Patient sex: F
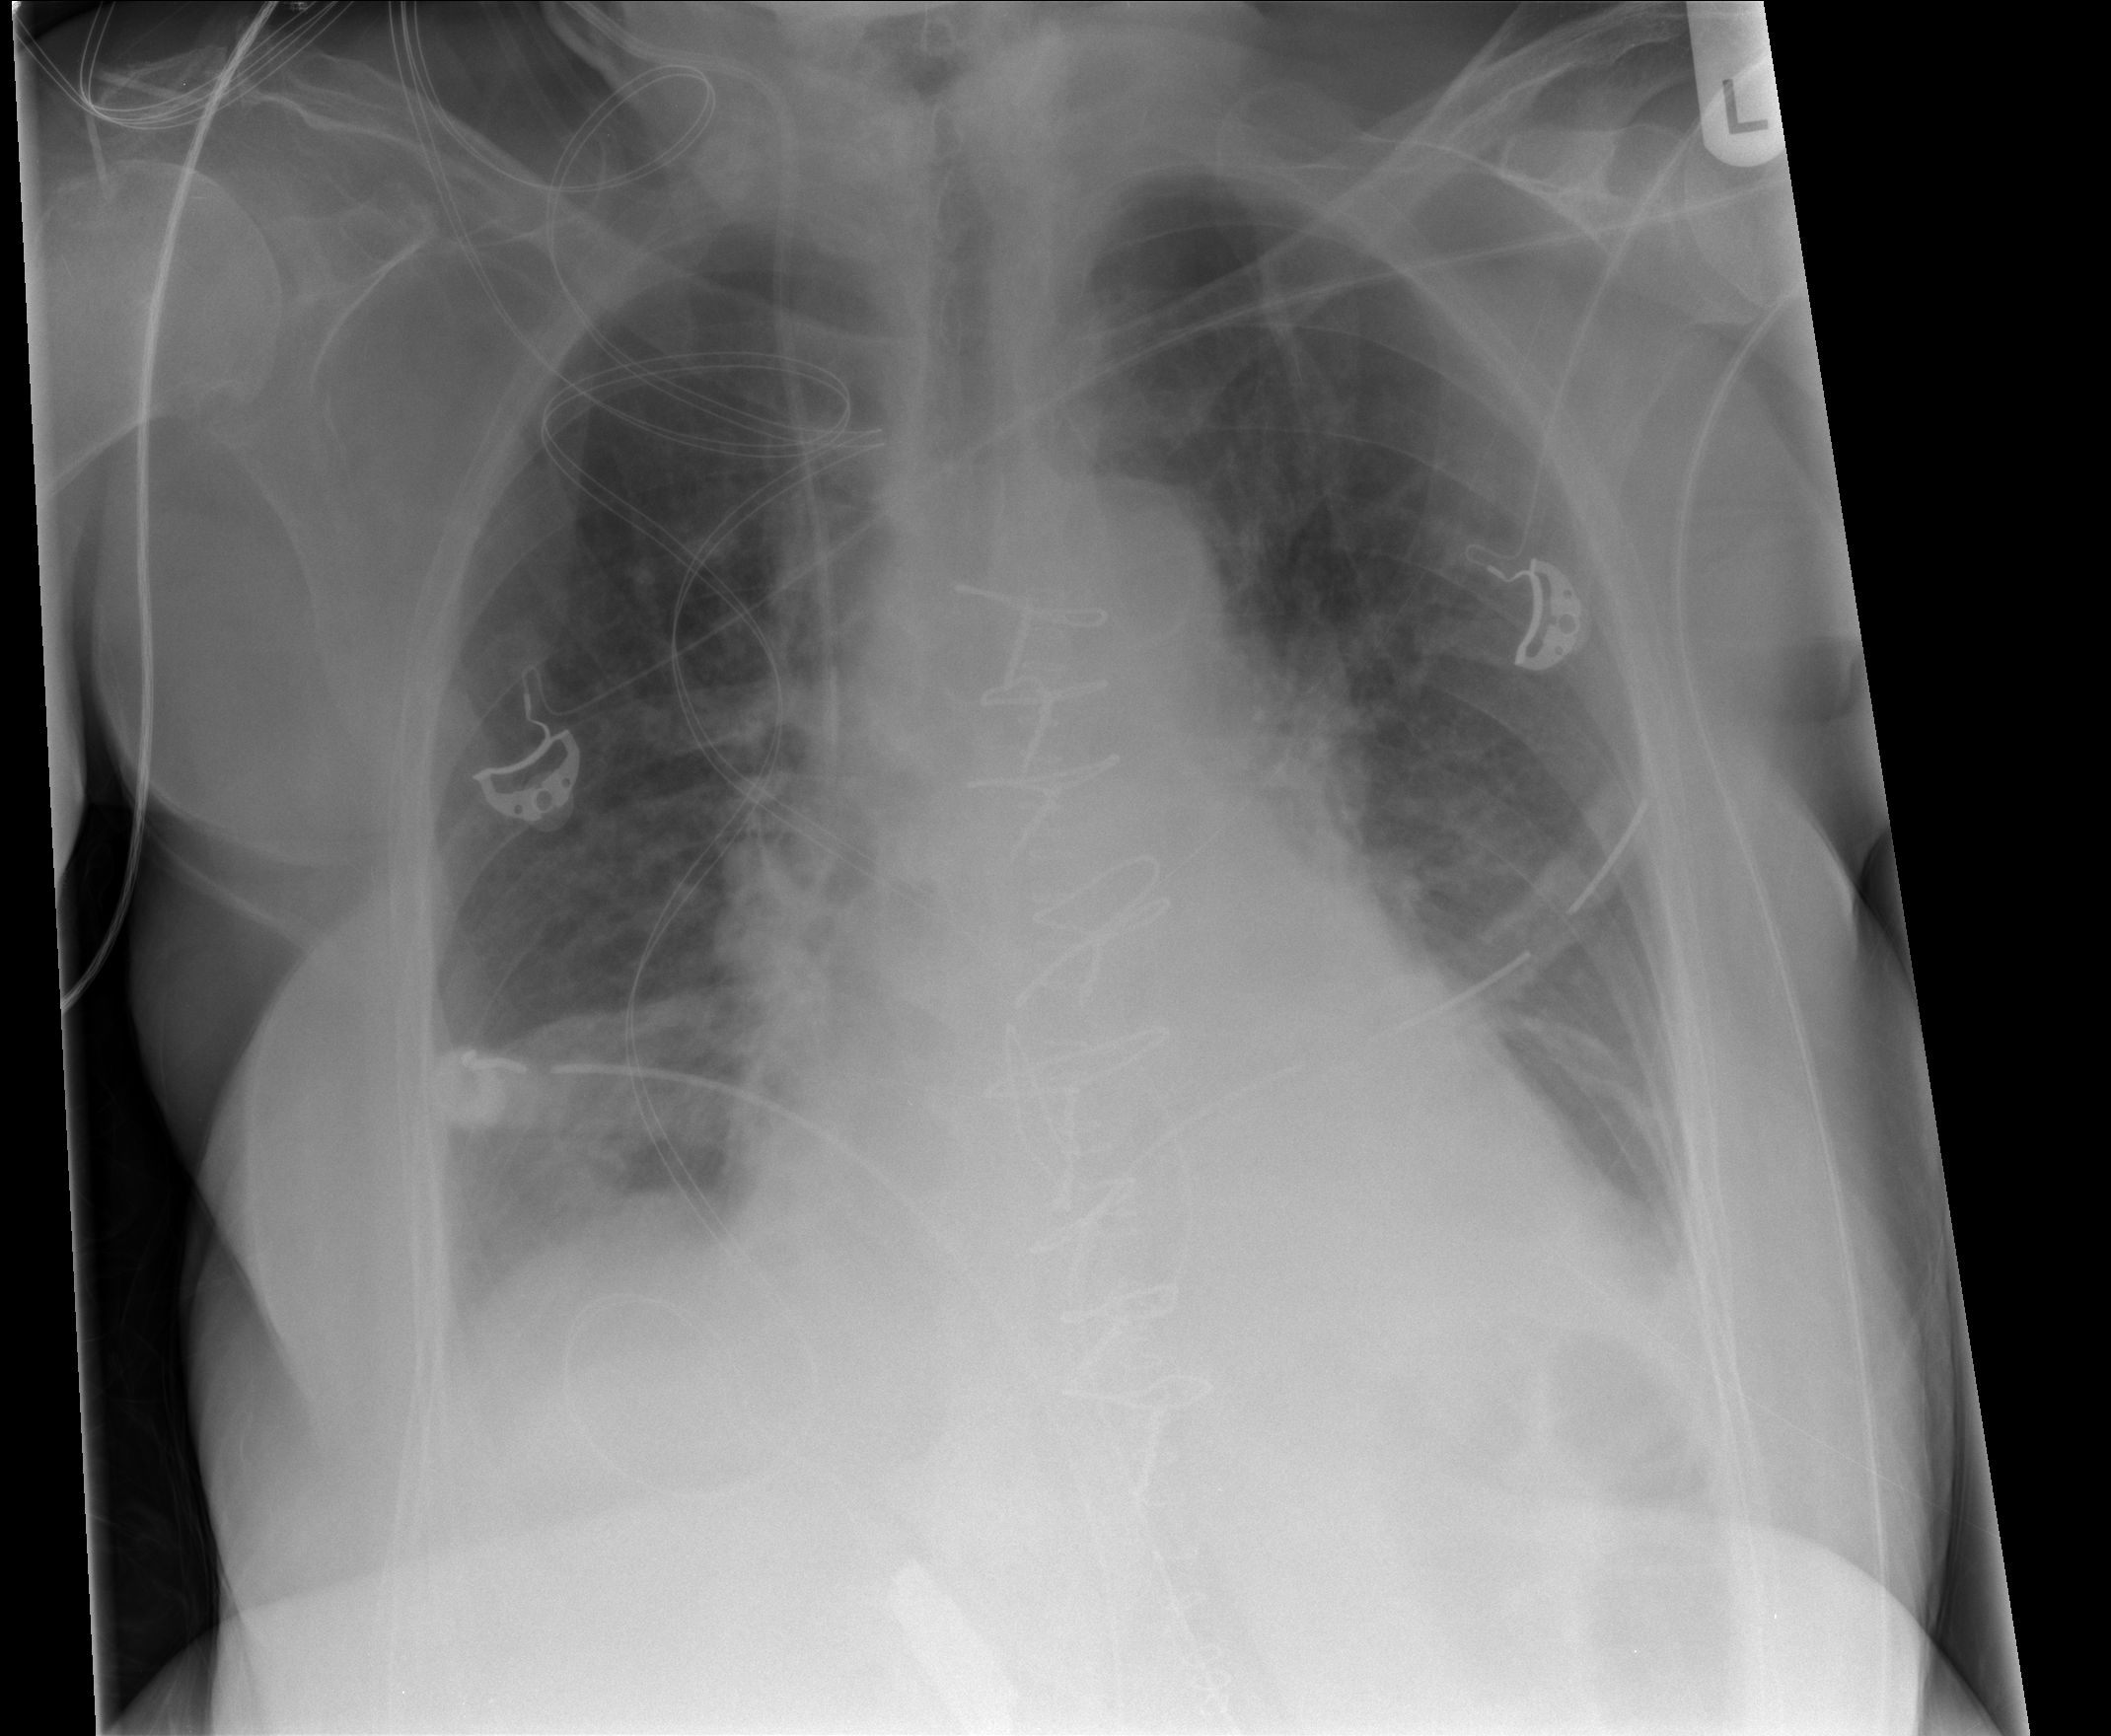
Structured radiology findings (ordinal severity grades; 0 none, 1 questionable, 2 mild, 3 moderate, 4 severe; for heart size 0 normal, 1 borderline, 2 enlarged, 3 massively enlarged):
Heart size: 2
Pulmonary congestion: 2
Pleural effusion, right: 1
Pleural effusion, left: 1
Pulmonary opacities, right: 0
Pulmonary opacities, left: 0
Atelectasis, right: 2
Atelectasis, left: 2